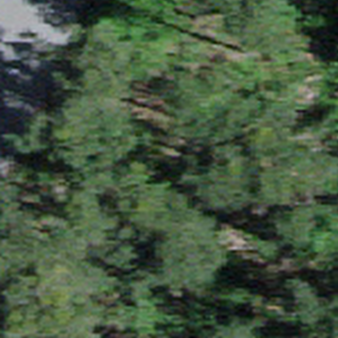
Label: other